Question: take the following as a simple example:
'''
A <- c(1,1,1,2,2,3,3,4,4,4)
B <- c(1,0,0,1,0,1,0,1,0,0)
C <- c(6,3,2,4,1,2,6,8,4,3)
data <- data.frame(A,B,C)
data
'''
I want to create a scatterplot that looks like so:
without the blue and red boarders, they are there as an explanitary guide

So I want to plot:
Each time B=1, I want to use its C value for the horizontal scale and plot the C value where B=0 along the vertical scale.
So for example; where 'X=6', we have points at 'x=3 and 2'
where 'X=4', we have points at 'x=1'
where 'X=2', we have a point at 'x=6'
where 'X=8', we have a points at 'x=4 and 3'
Must i manipuulate/melt/reshape my data somehow?
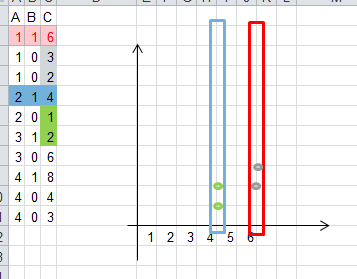
Answer: Using 'na.locf' from the 'zoo' package there is no need for reshaping.
'''
library(zoo)
#extract the part of C that we need for mapping x
data$D = ifelse(data$B==1,data$C,NA)
#fill in the blanks
data$D = na.locf(data$D)
#Extract from C what we need for y
data$E = ifelse(data$B==1,NA,data$C)
#Done!
plot(data$D,data$E)
'''